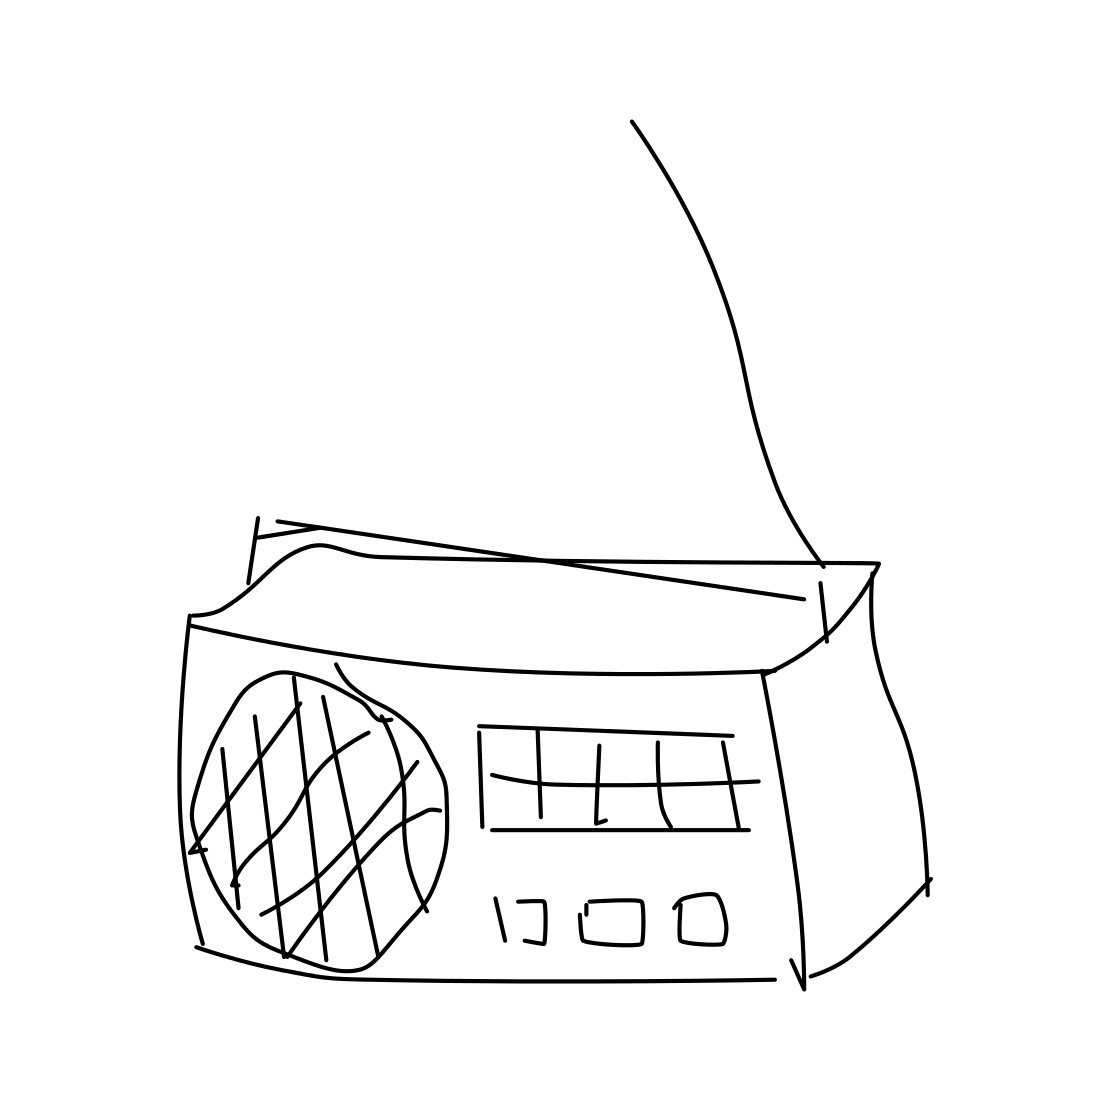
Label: radio